Field crop: maize
Growth stage: 2
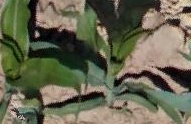
Species: maize